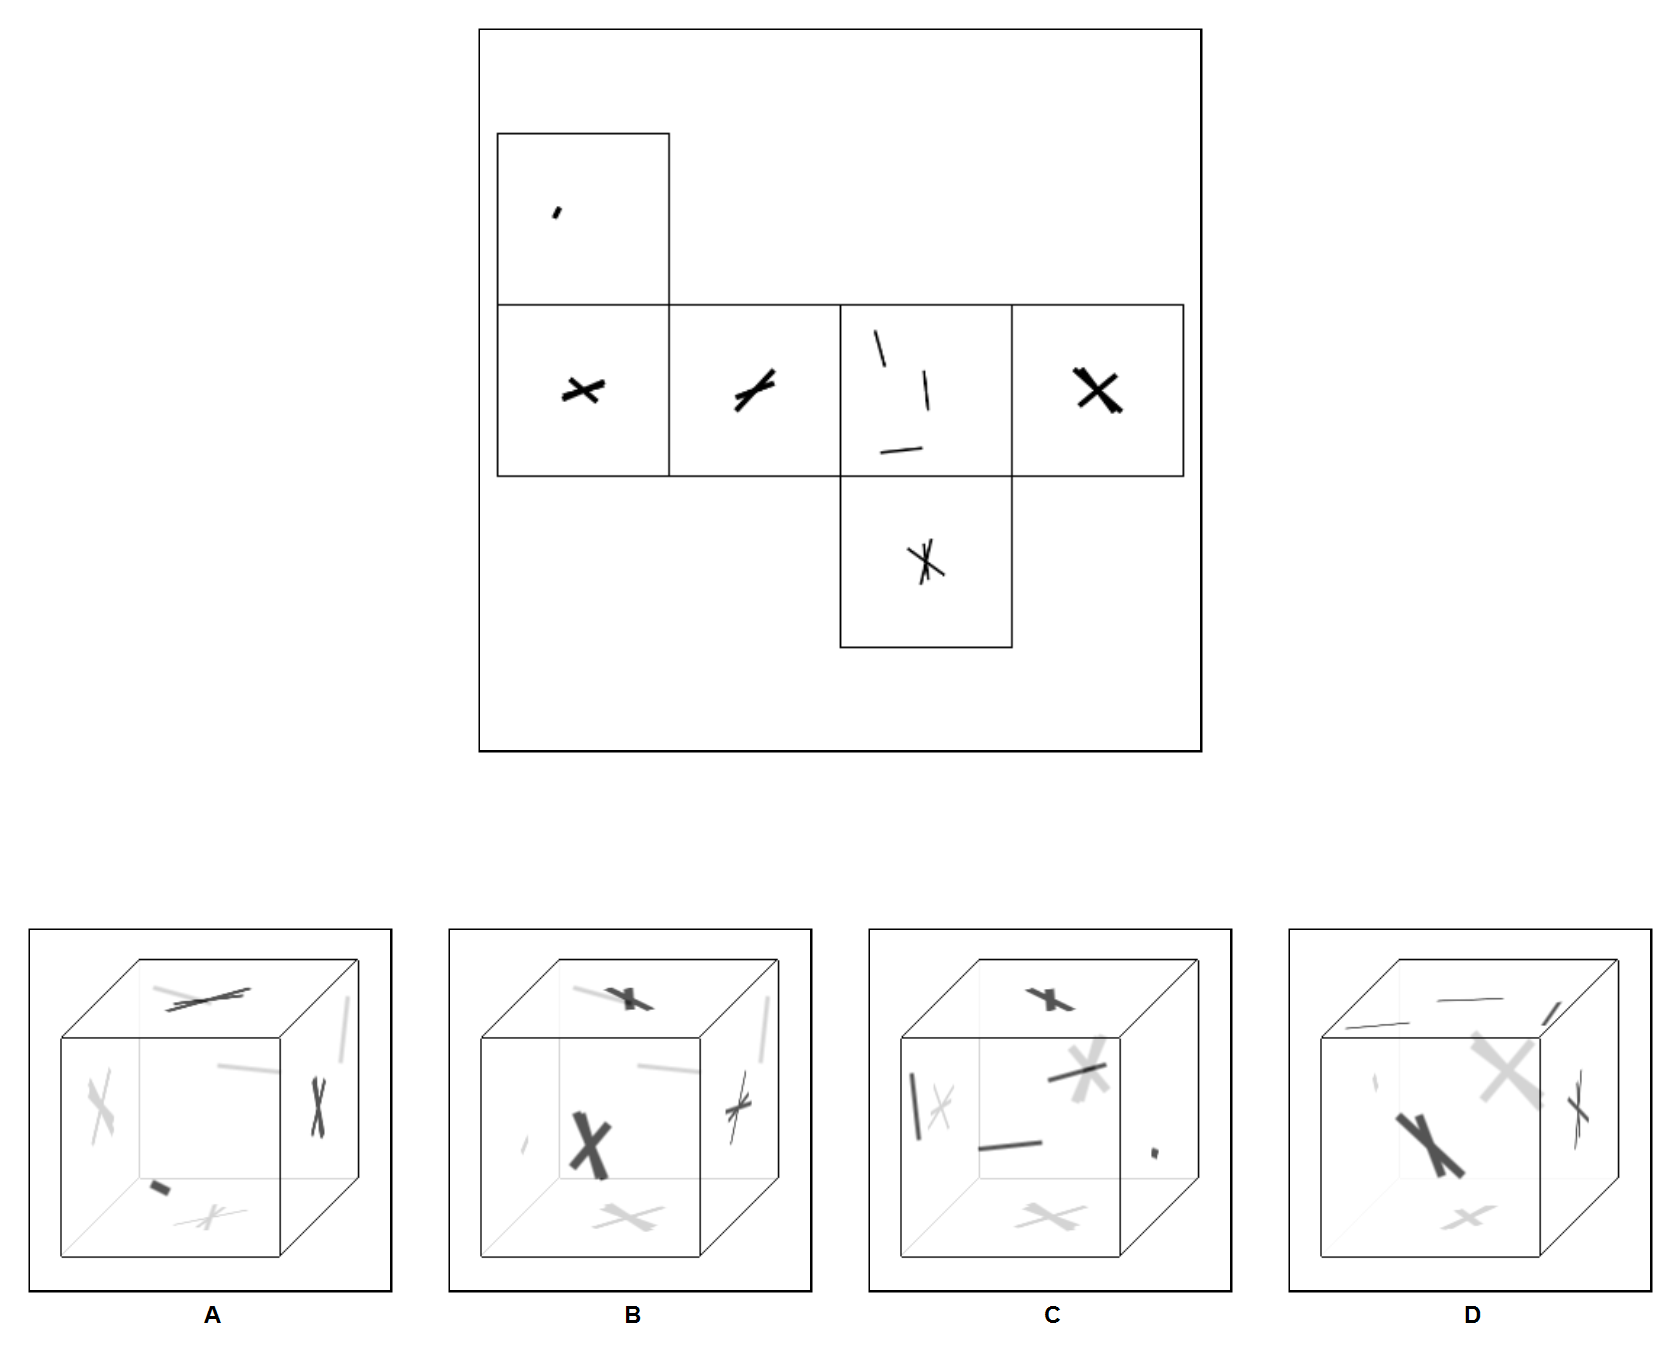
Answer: A